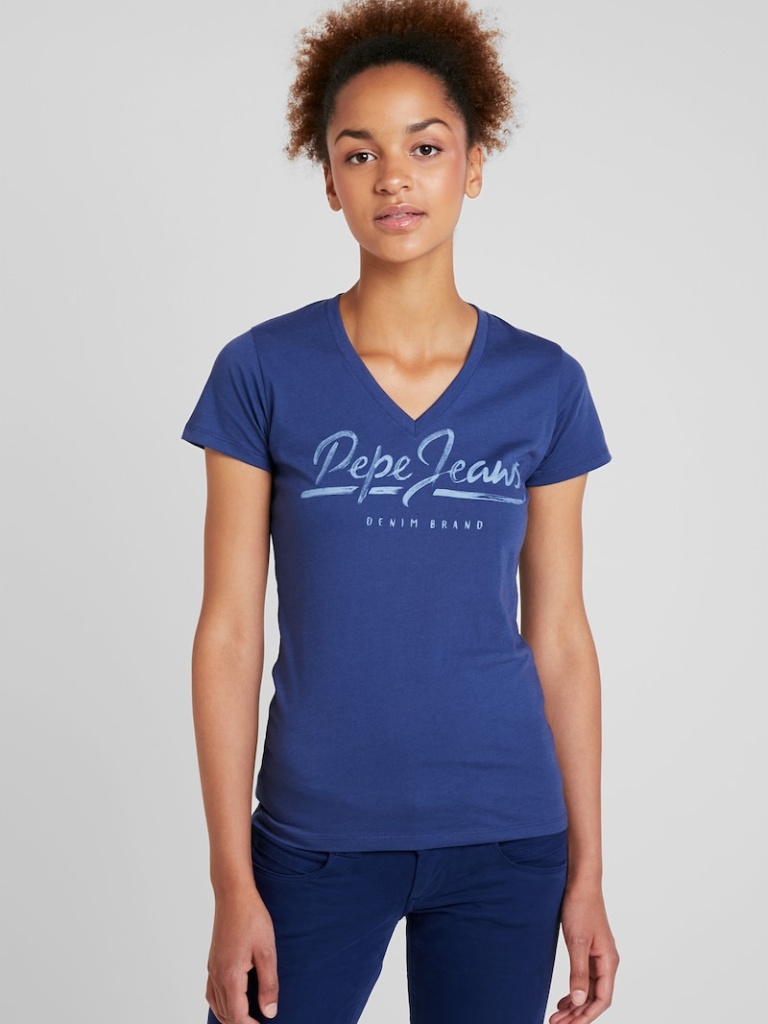
cotton tight short sleeve hip length Untucked v-neck t-shirt